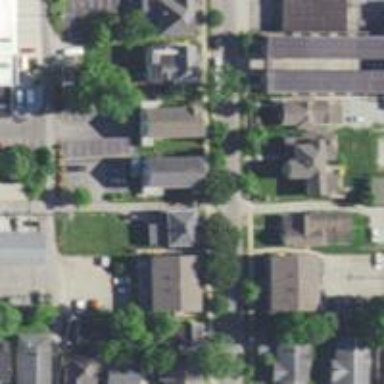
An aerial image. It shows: Alley classified as service road.